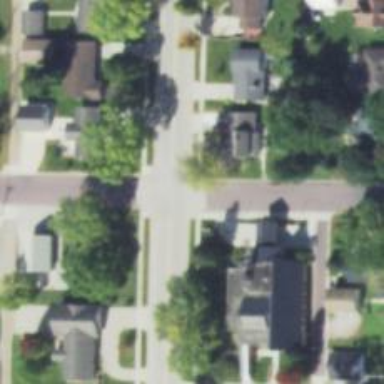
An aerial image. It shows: Residential road with asphalt surface. There is sidewalk on the left side.